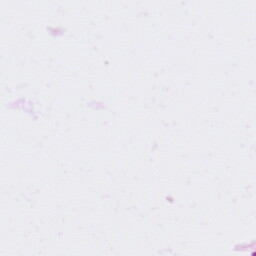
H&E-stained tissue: Ovarian